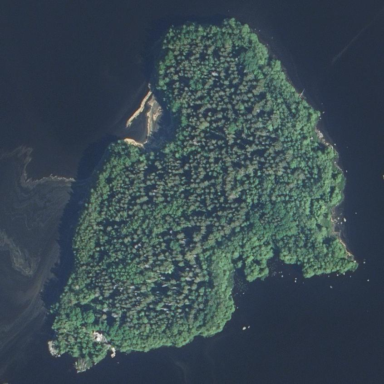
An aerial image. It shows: Islet.